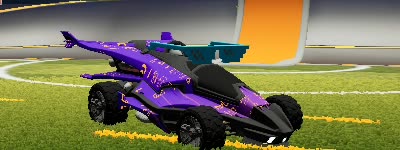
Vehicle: aftershock